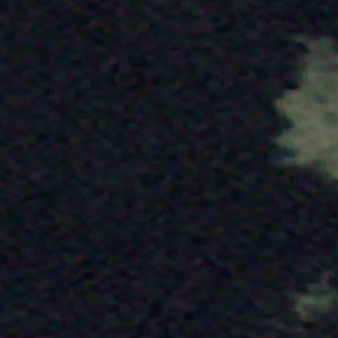
Label: other